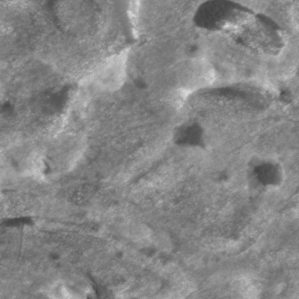
Label: non_frost